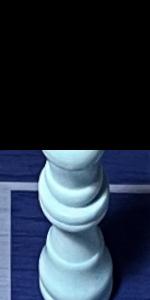
Label: King_White